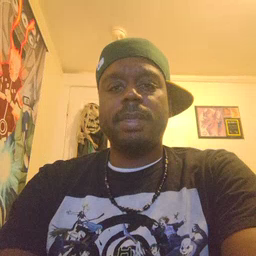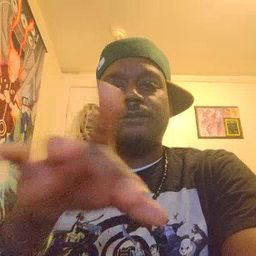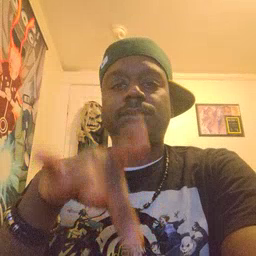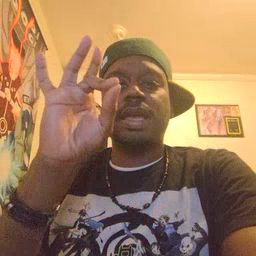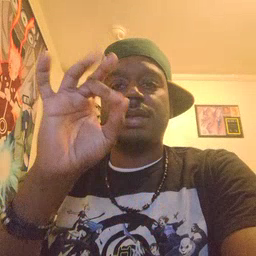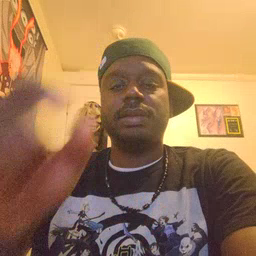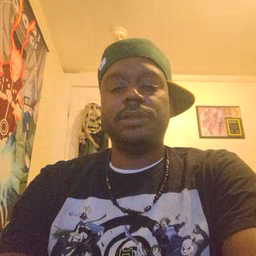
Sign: find